Field crop: maize
Growth stage: 2
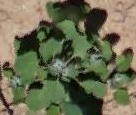
Species: chenopodium